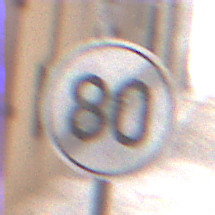
Verkehrszeichen: EndeGeschwindigkeit80
Umgebung: Outdoor, Urban
Tageszeit: Midday
Wetter: PartlyCloudy
Licht: Natural
Jahreszeit: NotSpecified
Kontrast: MediumContrast